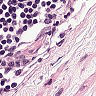
Metastatic tissue present: no